Question: Why does 'text-align' center text images?

CSS:
'''
#SupplierContainer {
width: 100%;
margin: 0 auto;
background-color: Blue;
}
#SupplierContainerContentHolder {
background-color: Yellow;
text-align: center;
}
'''
HTML:
'''
<div id="SupplierContainer">
<div id="SupplierContainerContentHolder">
<img src="~/Shared/Suppliers/Default" alt="Suppliers: [name removed]." />
<br />
<p>View a complete list of our Suppliers.</p>
</div>
</div>
'''
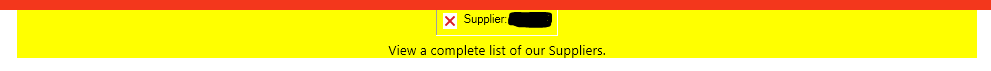
Answer: From <URL>,
> This property describes how inline-level content of a block container is aligned.
Since '' is an inline-block element, this property applies to '' as well.
Have a look at the <URL> tag, where it is stated :
> The IMG element has no content; it is usually replaced inline by the image designated by the src attribute, the exception being for left or right-aligned images that are "floated" out of line.